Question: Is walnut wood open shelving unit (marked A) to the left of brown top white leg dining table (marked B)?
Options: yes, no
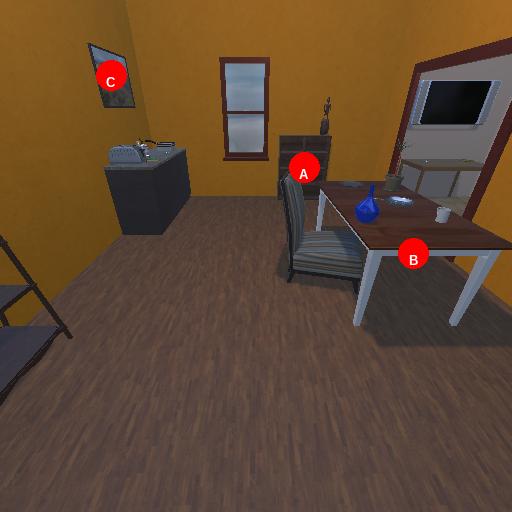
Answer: yes